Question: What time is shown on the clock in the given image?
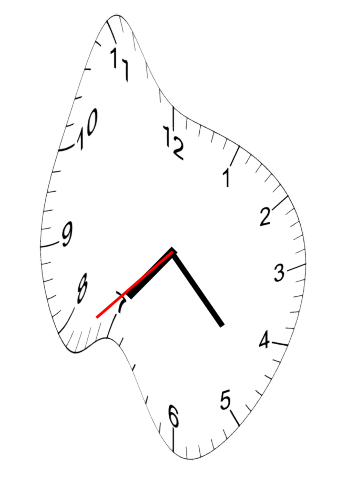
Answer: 07:22:38